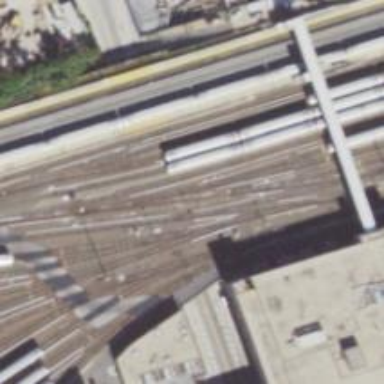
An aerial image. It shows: Electrified rail yard for railway service.